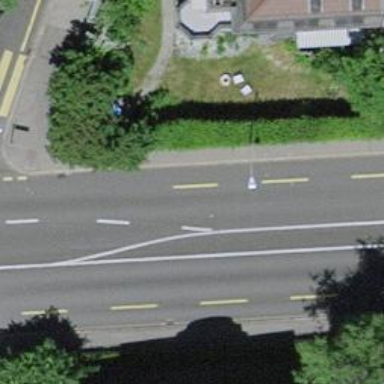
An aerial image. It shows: Primary road with asphalt surface. There is separate sidewalk.